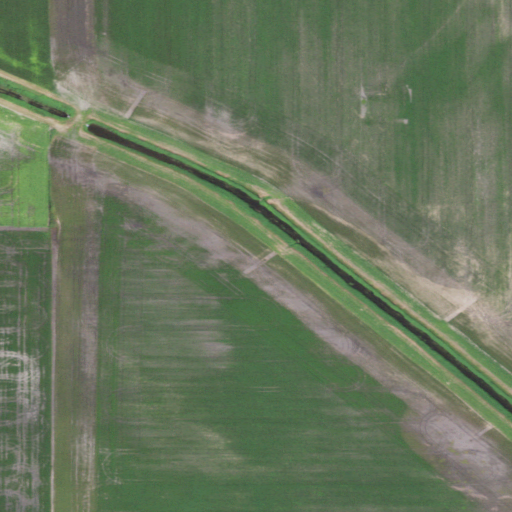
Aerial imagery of plain(s) in Minnesota named Showburg Lakebed containing only cultivated crops